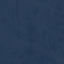
Land use / land cover: SeaLake